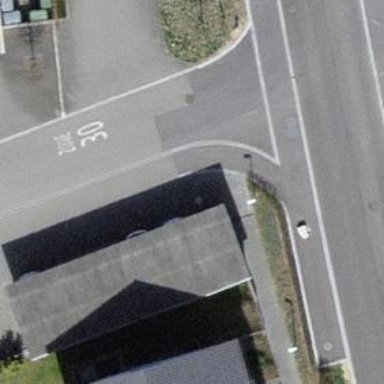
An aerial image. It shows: Paved residential road.